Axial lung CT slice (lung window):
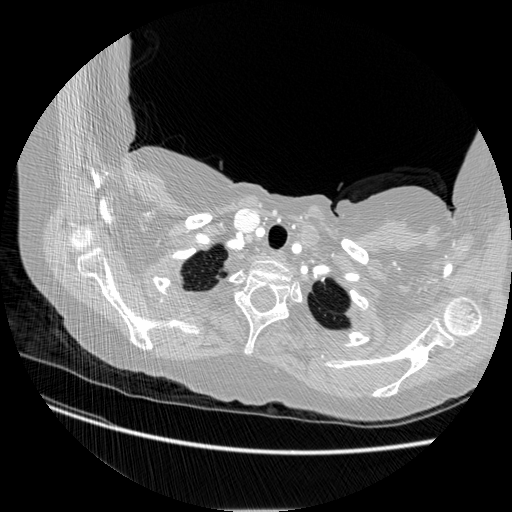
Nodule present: no